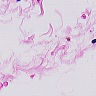
Metastatic tissue present: no